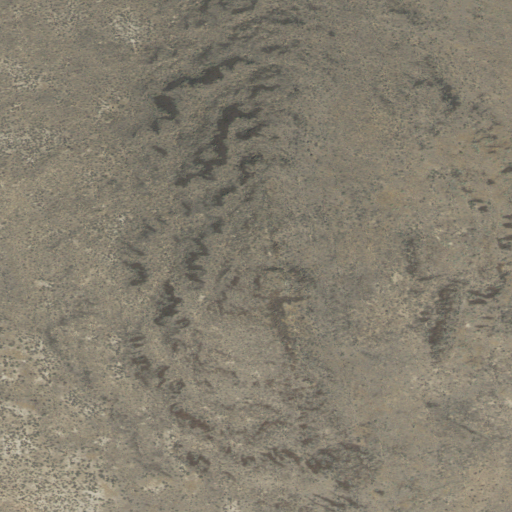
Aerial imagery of mountain in Oregon named Copeland Butte containing only shrub